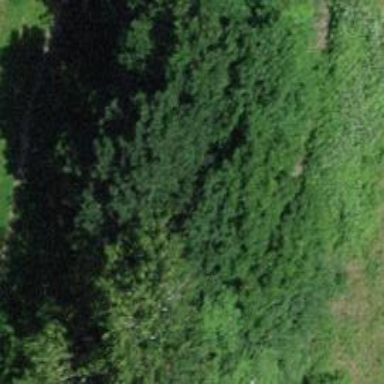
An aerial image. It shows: Row of trees in natural setting.